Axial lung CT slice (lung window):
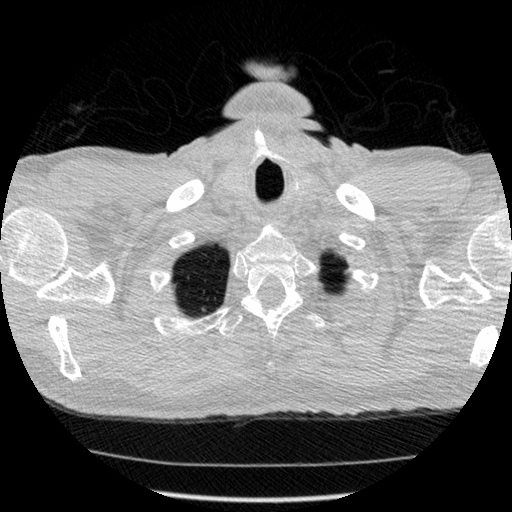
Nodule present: no